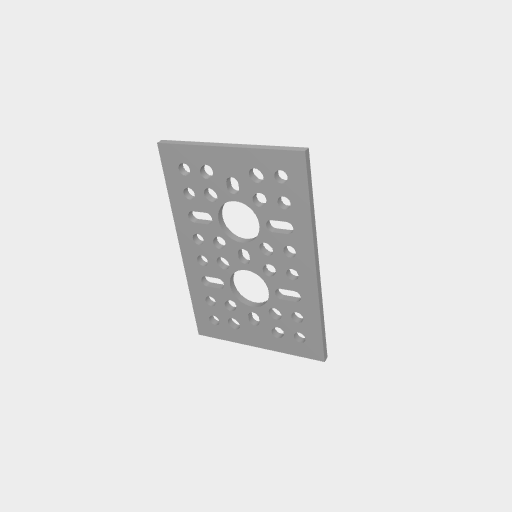
Part: PatternPlate1x2H